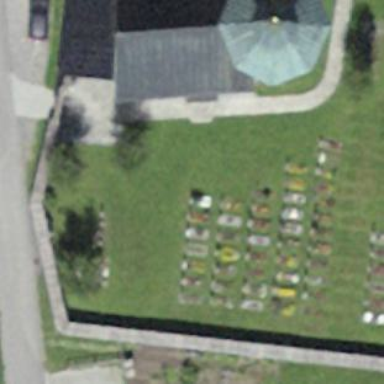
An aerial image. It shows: Cemetery.